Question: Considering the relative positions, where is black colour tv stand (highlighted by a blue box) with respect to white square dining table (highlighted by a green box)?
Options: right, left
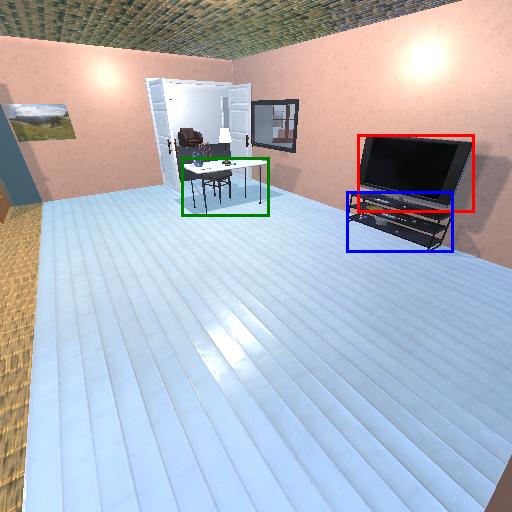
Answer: right